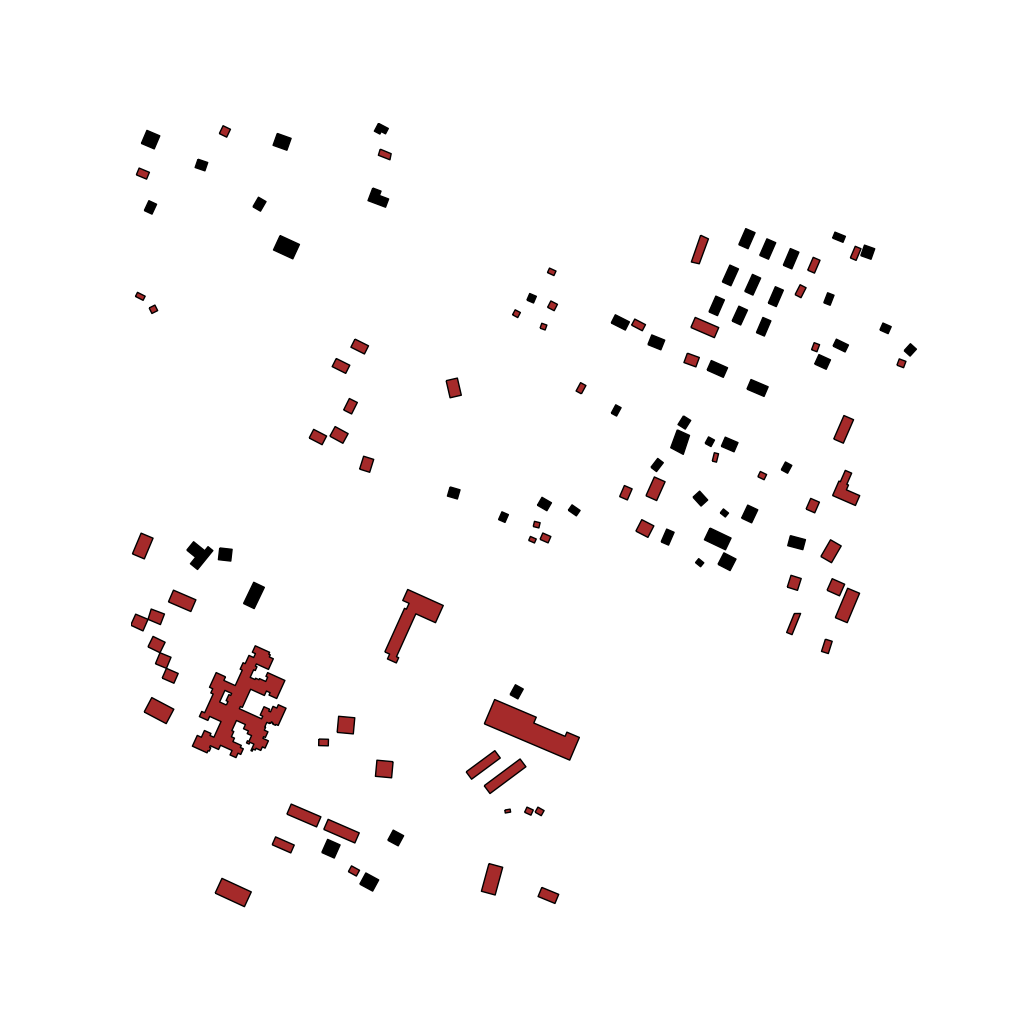
Tags: overhead vector_map, recreation, residential, soviet, individual_rise, low_rise, density_1, Building, Facility, 1.0 km²